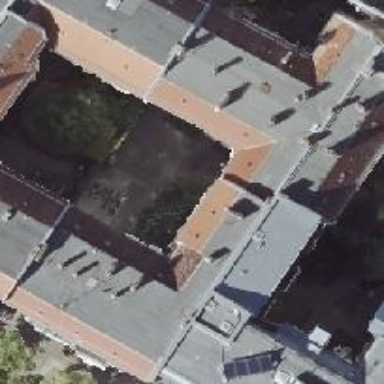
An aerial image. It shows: Residential building with gambrel roof made of red roof tiles. The building itself has grey color.